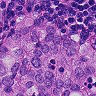
Metastatic tissue present: yes